Question: I've been at it for hours (if not days) now, but I just don't understand how to create something like the image below. I created this image manually (with Pixlr) to show what the result should look like. Does anyone know of a tutorial to create a SSRS report looking like this? Or is there someone who can tell me how to get the three levels needed for this report. The data is obviously fake, but it's the way to do it that I would like to know. Thanks a million. Vincent.

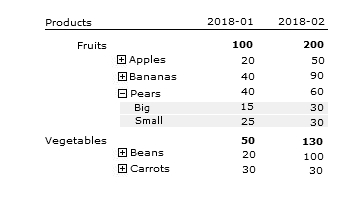
Answer: You are looking for a stepped report. Here is a nice <URL> from Microsoft.
You gonna end up with the categories (Groups in RS) that looks like this:
<URL>
Then the folding option (plus/minus sign) is a property you add on the groupings. For example the subcategory in the Row Groups pane, right click/Group Properties/ Visibility and then checkbox 'Display can be toggled by this report item' and choose the category (one level up)
<URL>
Hope this helps :)